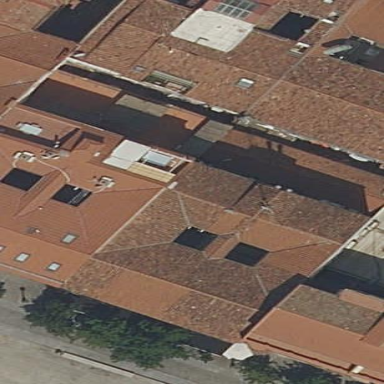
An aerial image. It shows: White apartment building with brown roof.